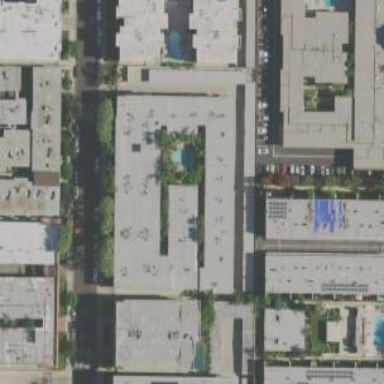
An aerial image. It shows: Group of garages.